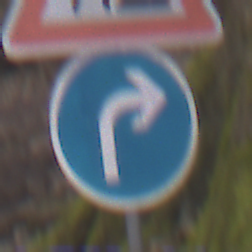
Verkehrszeichen: VorgeschriebeneFahrtrichtungRechts
Zusatzzeichen oben: Arbeitsstelle
Umgebung: Outdoor, Nature
Tageszeit: MorningAfternoon
Wetter: Overcast
Licht: Natural
Jahreszeit: Autumn
Kontrast: LowContrast